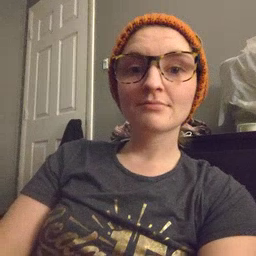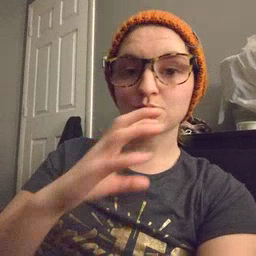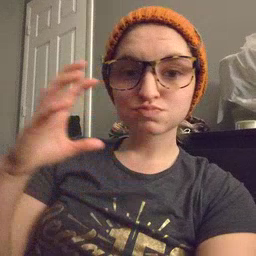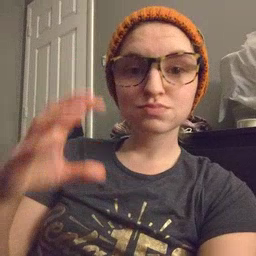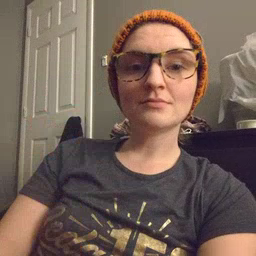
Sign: balloon